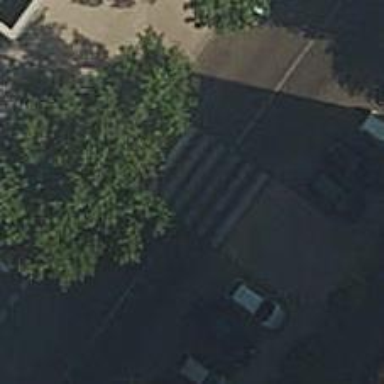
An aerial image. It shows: Uncontrolled crossing on the road.